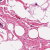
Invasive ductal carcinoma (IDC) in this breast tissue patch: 0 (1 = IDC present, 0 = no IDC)